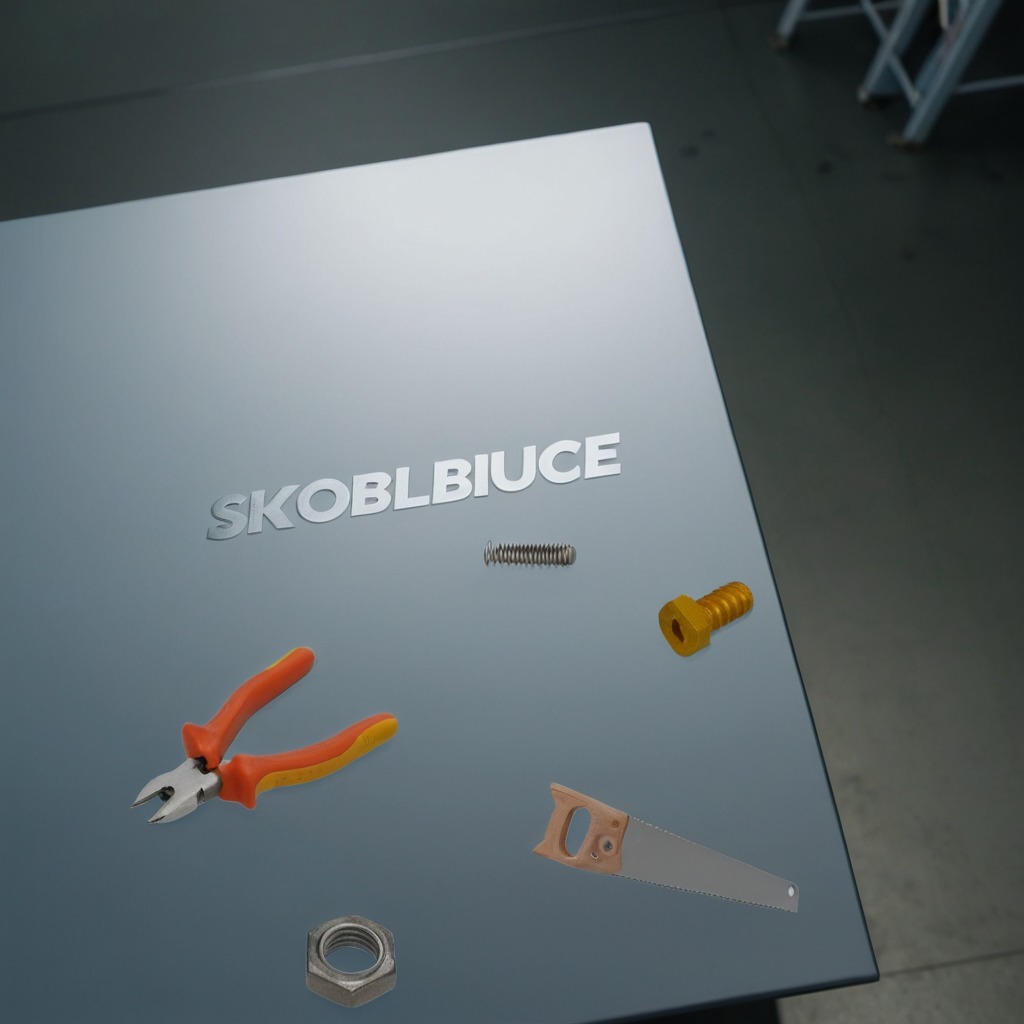
A metal machine screw, pliers, coiled metal spring, a handheld metal saw, and a metal nut are lying on the toolbox surface.